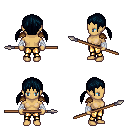
a pixel art fantasy rpg character, female body template, human, tanned skin, leather shoulder armor, gold greaves, raven twin-tailed hairstyle, white cloth bandages, spear, four views (front, back, left, right), 2x2 character sprite sheet, small pixel art, hard edges, no anti-aliasing